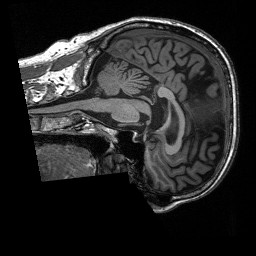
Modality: T1w
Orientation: sagittal
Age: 64
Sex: male
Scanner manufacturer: siemens
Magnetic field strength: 3 T
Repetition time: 2.4 s
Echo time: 0.00226 s